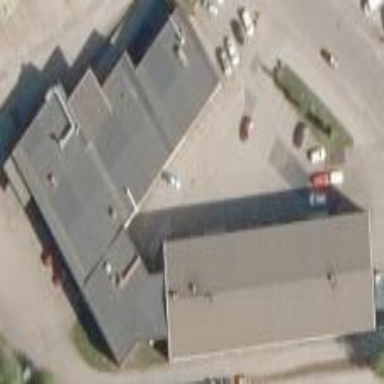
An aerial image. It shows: Commercial building.